Question: Well I don't know how to explain it correctly. Here, check this screenshot which has what I want to make. My designer gave me this. If I don't find a solution i'll use images and no code. Is it possible to do this with CSS3?
<URL>

See the triangle inside that box? I want to do this. Thank you!
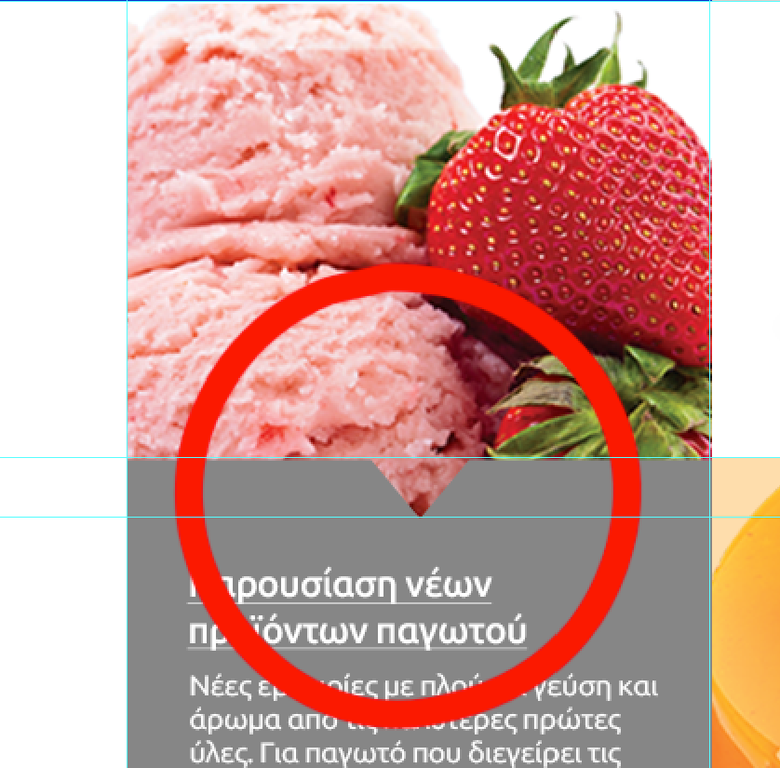
Answer: Creative use of borders to achieve this effect, no images were harmed in the following sample and you can even set the position of the arrow on the element itself - becomes more straightforward if you can hardcode it for your design.
'''
<div class="top">
<span class="arrow" style="left:40%"></span>
</div>
'''
'''
.top {
background:url(http://blog.positscience.com/wp-content/uploads/2013/08/ice-cream3.jpg);
background-size:cover;
width:300px;
height:300px;
border:1px solid #888;
position:relative;
overflow:hidden;
}
.arrow {
border:30px solid #aaa;
border-bottom:none;
border-color:transparent #aaa transparent #aaa;
position:absolute;
left:0;
bottom:0;
}
.arrow:before, .arrow:after {
content:'';
position:absolute;
width:5000px;
bottom:0;
height:30px;
background:#aaa;
}
.arrow:before {
right:30px;
}
.arrow:after {
left:30px;
}
'''
<URL>.
<URL>.